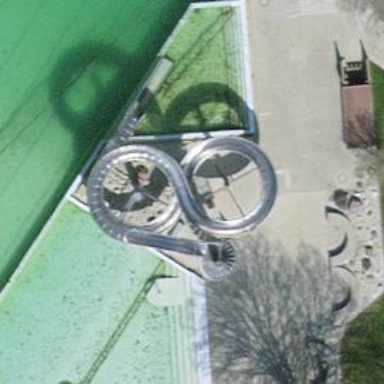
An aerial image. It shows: Water slide attraction.